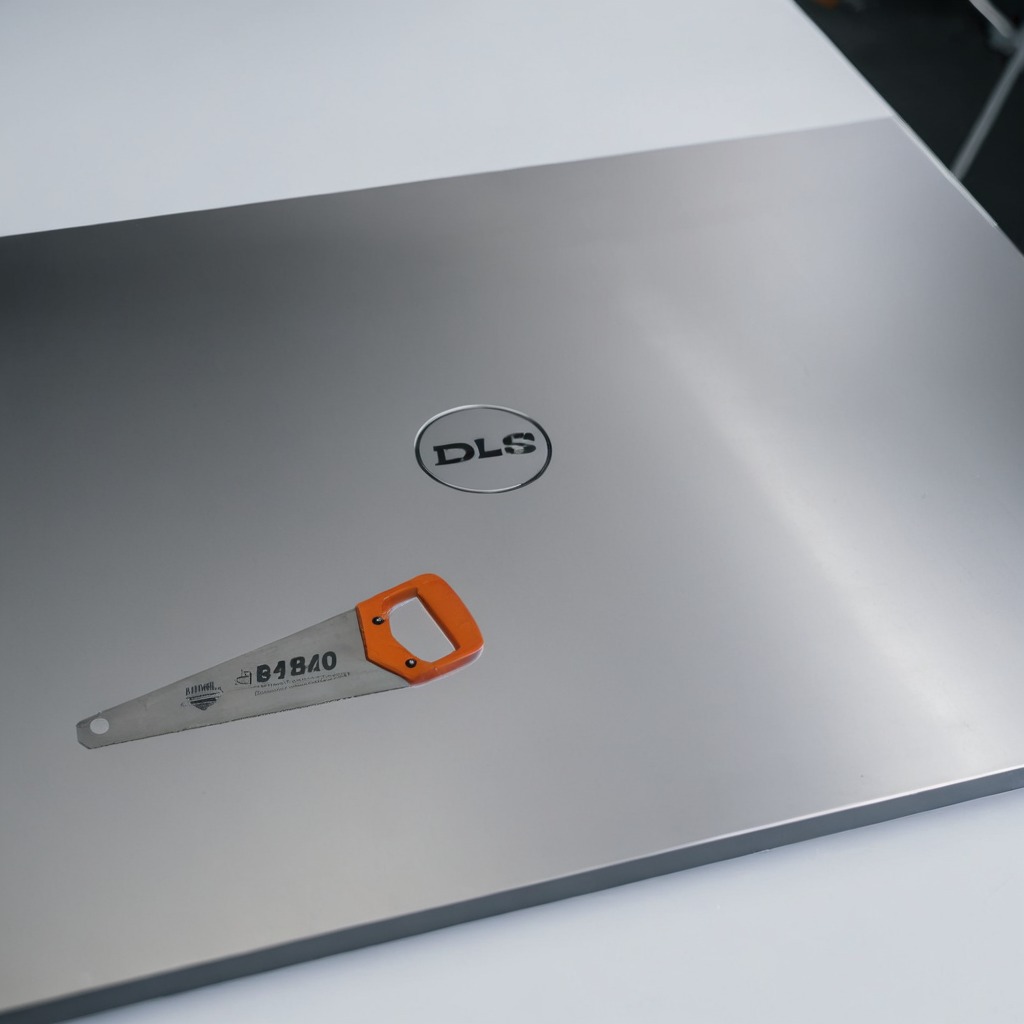
A metal saw is lying on the stainless steel table in a high-end prototyping lab.